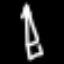
Label: pencil